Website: apple
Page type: account-selection
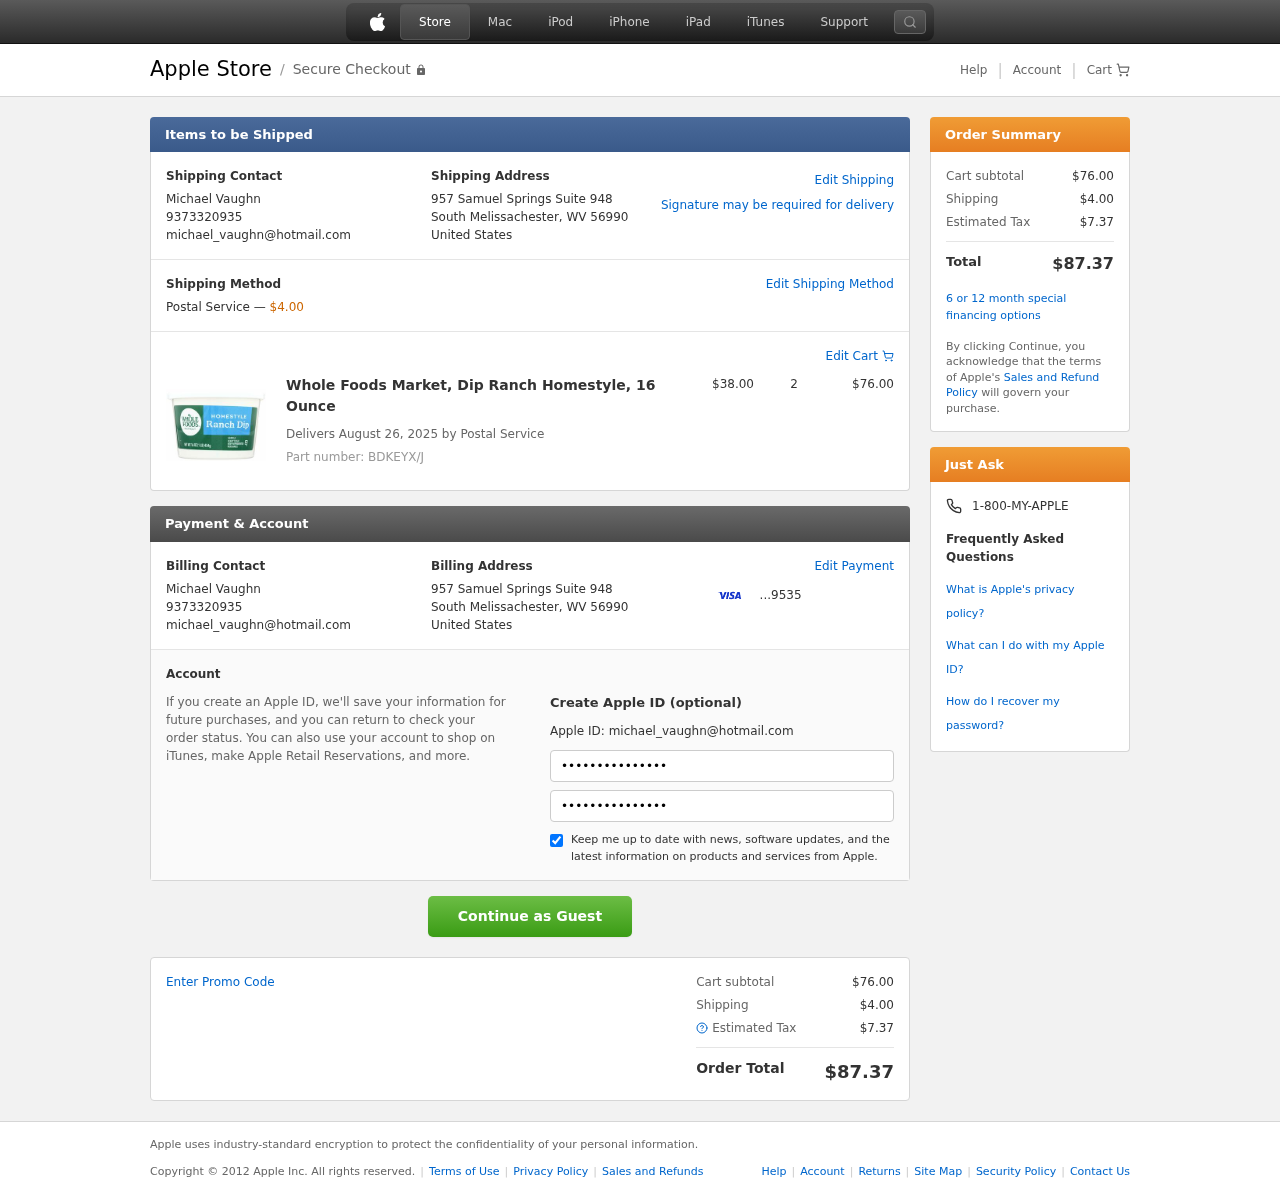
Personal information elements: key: PII_CARD_LAST4
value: ...9535
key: PII_CITY_STATE_ZIP
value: South Melissachester, WV 56990
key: PII_COUNTRY
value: United States
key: PII_EMAIL
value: michael_vaughn@hotmail.com
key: PII_FULLNAME
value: Michael Vaughn
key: PII_PHONE
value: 9373320935
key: PII_STREET
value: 957 Samuel Springs Suite 948
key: PII_FIRSTNAME
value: Michael
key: PII_LASTNAME
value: Vaughn
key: PII_FULLNAME2
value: Michael Vaughn
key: PII_FULLNAME3
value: Michael Vaughn
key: PII_FIRSTNAME2
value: Michael
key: PII_FIRSTNAME3
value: Michael
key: PII_LASTNAME2
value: Vaughn
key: PII_LASTNAME3
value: Vaughn
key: PII_FIRSTNAME_DERIVED
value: Michael
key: PII_LASTNAME_DERIVED
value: Vaughn
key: PII_FULLNAME_DERIVED
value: Michael Vaughn
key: PII_NAME_FULL_DERIVED
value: Michael Vaughn
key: PII_PHONE_LINE
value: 0935
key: PII_PHONE_SUFFIX
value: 0935
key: PII_PHONE2
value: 9373320935
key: PII_PHONE3
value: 9373320935
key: PII_PHONE_NUMERIC
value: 9373320935
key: PII_PHONE2_NUMERIC
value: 9373320935
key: PII_PHONE3_NUMERIC
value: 9373320935
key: PII_PHONE_DIGITS
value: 9373320935
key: PII_PHONE_LAST4
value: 0935
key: PII_EMAIL2
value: michael_vaughn@hotmail.com
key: PII_EMAIL3
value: michael_vaughn@hotmail.com
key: PII_CITY
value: South Melissachester
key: PII_STATE_ABBR
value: WV
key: PII_POSTCODE
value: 56990
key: PII_POSTCODE_FULL
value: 56990
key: PII_CITY_STATE
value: South Melissachester, WV
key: PII_POSTCODE_NUMERIC
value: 56990
Product elements: key: PRODUCT1_NAME
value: Whole Foods Market, Dip Ranch Homestyle, 16 Ounce
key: PRODUCT1_PRICE
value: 38
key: PRODUCT1_QUANTITY
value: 2
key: PRODUCT_PART_NUMBER
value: Part number: BDKEYX/J
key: PRODUCT_TOTAL
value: $76.00
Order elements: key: ORDER_SHIPPING_COST
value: $4.00
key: ORDER_DELIVERY_DATE
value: Delivers August 26, 2025 by Postal Service
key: ORDER_SUBTOTAL
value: $76.00
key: ORDER_TAX
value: $7.37
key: ORDER_TOTAL
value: $87.37